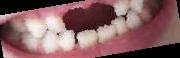
Condition: hypodontia